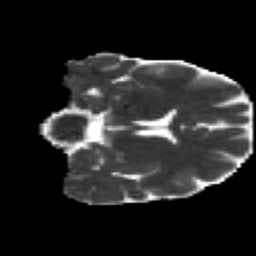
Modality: MD
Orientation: coronal
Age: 35
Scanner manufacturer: siemens
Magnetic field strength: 3 T
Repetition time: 2.2 s
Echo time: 0.084 s